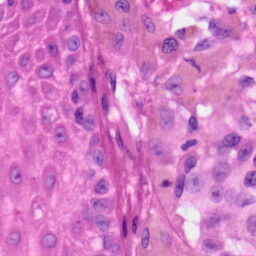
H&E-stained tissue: Skin